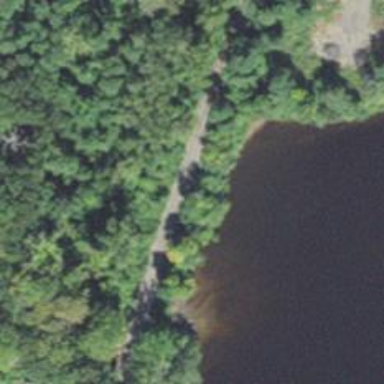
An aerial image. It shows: Abandoned railway.